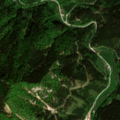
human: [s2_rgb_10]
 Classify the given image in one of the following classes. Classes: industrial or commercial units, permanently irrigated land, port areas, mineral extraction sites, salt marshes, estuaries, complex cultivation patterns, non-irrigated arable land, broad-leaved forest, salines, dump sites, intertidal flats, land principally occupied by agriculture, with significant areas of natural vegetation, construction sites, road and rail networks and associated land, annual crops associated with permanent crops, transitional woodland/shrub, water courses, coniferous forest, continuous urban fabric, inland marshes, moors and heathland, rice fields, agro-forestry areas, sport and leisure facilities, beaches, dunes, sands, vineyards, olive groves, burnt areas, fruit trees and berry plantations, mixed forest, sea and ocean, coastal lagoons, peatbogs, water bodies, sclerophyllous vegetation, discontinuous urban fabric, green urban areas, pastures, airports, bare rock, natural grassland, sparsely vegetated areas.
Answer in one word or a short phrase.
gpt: pastures, coniferous forest, mixed forest